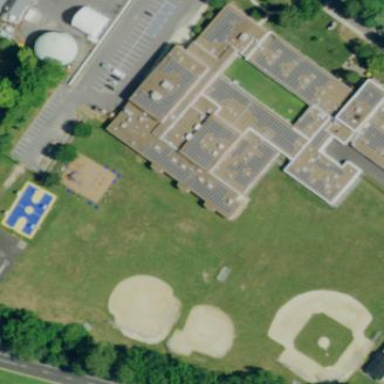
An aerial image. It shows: School.